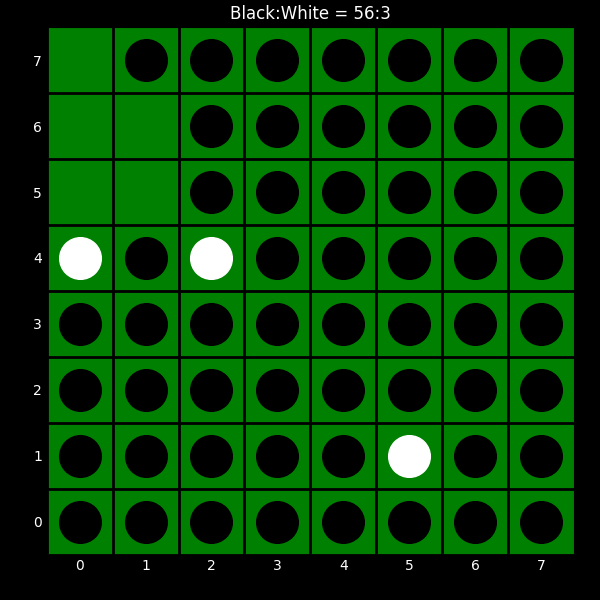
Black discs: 56
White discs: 3